Question: I have a data frame named "a" as :
'''
date individus annee
80 2013-07-23 0 2013
77 2013-07-12 0 2013
63 2013-05-13 7 2013
72 2013-06-25 2 2013
7 2011-04-19 20 2011
58 2013-04-23 6 2013
4 2011-04-11 7 2011
52 2012-07-03 0 2012
56 2012-08-06 9 2012
6 2011-04-15 0 2011
38 2012-05-02 8 2012
67 2013-05-28 1 2013
66 2013-05-24 0 2013
59 2013-04-26 46 2013
73 2013-06-28 9 2013
74 2013-07-02 0 2013
22 2011-06-14 44 2011
70 2013-06-17 0 2013
41 2012-05-11 0 2012
14 2011-05-13 6 2011
42 2012-05-15 0 2012
27 2011-07-18 0 2011
18 2011-05-26 0 2011
36 2012-04-13 39 2012
31 2011-07-29 12 2011
55 2012-07-13 25 2012
49 2012-06-14 17 2012
50 2012-06-18 69 2012
51 2012-06-25 65 2012
57 2013-04-19 41 2013
'''
I would like to plot this data with ggplot2, whit 'facet_grid' on annee with this code
'''
plot<-ggplot(data=lob.df)+
# geom_point(aes(x=date, y=individus))+
geom_smooth(aes(x=date, y=individus, colour=annee))+
labs(x="Date",y="Nombre d'individus")+
scale_colour_discrete(name="Annee")+
facet_grid(.~annee)
'''
how give me that :

And I would like to remove all blanc data ... so I have played with 'scale_y_date' but I wasn't able to reduce the graph limit :-S
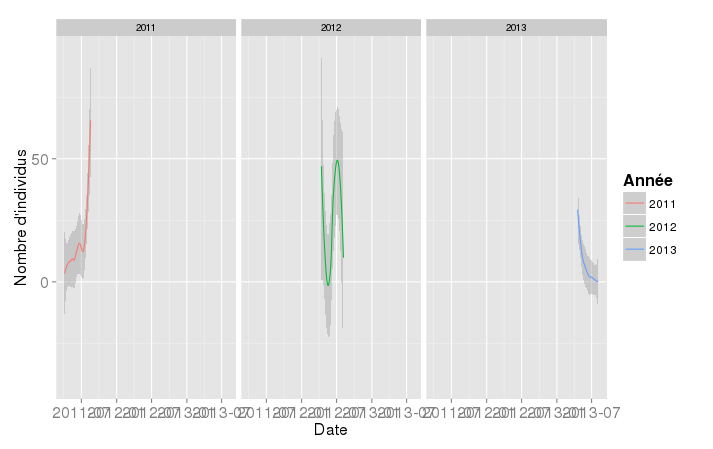
Answer: You can set the 'scales' parameter in 'facet_grid' to be '"free_x"' like this:
'''
plot<-ggplot(data=df)+
# geom_point(aes(x=date, y=individus))+
geom_smooth(aes(x=date, y=individus, colour=annee))+
labs(x="Date",y="Nombre d'individus")+
facet_grid(.~annee,scales="free_x")
##
print(plot)
'''

I had to modify the aesthetics of your plot a little bit because your code was not running on my machine (I'm not using a very recent release of R), but using 'facet_grid(.~annee,scales="free_x")'
should still work fine for you.
'''
df <- read.table(
text=" date individus annee
80 2013-07-23 0 2013
77 2013-07-12 0 2013
63 2013-05-13 7 2013
72 2013-06-25 2 2013
7 2011-04-19 20 2011
58 2013-04-23 6 2013
4 2011-04-11 7 2011
52 2012-07-03 0 2012
56 2012-08-06 9 2012
6 2011-04-15 0 2011
38 2012-05-02 8 2012
67 2013-05-28 1 2013
66 2013-05-24 0 2013
59 2013-04-26 46 2013
73 2013-06-28 9 2013
74 2013-07-02 0 2013
22 2011-06-14 44 2011
70 2013-06-17 0 2013
41 2012-05-11 0 2012
14 2011-05-13 6 2011
42 2012-05-15 0 2012
27 2011-07-18 0 2011
18 2011-05-26 0 2011
36 2012-04-13 39 2012
31 2011-07-29 12 2011
55 2012-07-13 25 2012
49 2012-06-14 17 2012
50 2012-06-18 69 2012
51 2012-06-25 65 2012
57 2013-04-19 41 2013")
##
df$date <- as.Date(df$date)
df$individus <- as.numeric(df$individus)
df$annee <- as.numeric(df$annee)
'''